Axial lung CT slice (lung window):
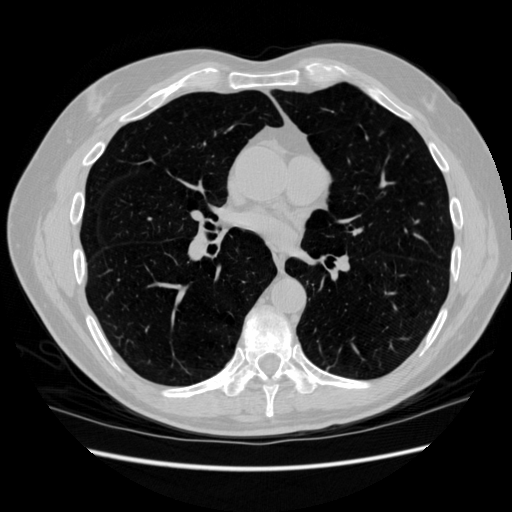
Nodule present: no